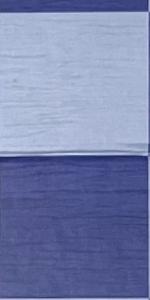
Label: Empty